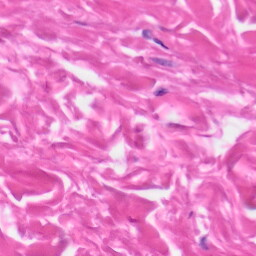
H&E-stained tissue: Skin